Question: Exist any way to replace option display value?

I mean, here i need to replace "one"->"first option", "two"->"second", there are also already values also available.
'''
<select id="selecttool">
<option value="7">one</option>
<option value="3">two</option>
<option value="375">three</option>
</select>
'''
'''
$(document).ready(function() {
$("#selecttool").children().val("-79");
if($("#selecttool").val('7')) {
}
});
'''
Here is my JSfiddle, so i tried to replace, but don't know how to insert value:
<URL>
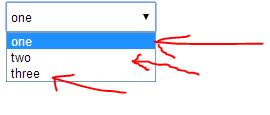
Answer: You can pass your text to the text() function as follows
'''
$("#selecttool option[value='79']").text("label");
'''